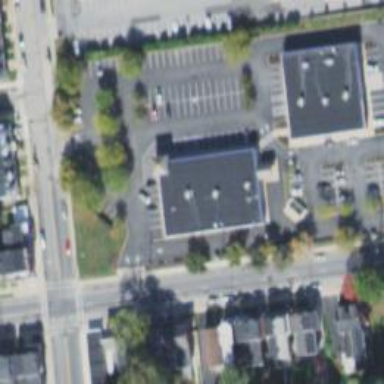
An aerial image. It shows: Pharmacy providing healthcare services.